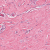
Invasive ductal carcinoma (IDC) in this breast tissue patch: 0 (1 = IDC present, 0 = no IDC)